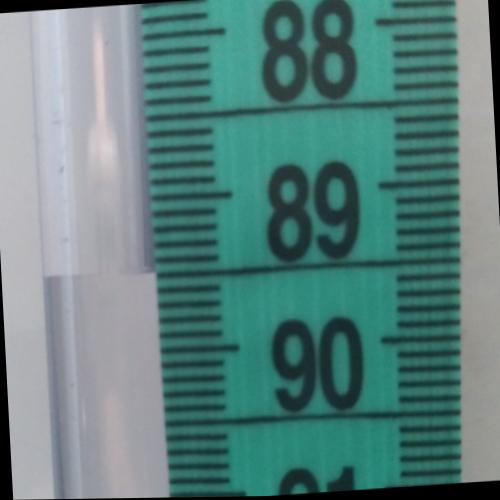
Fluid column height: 89.5 cm